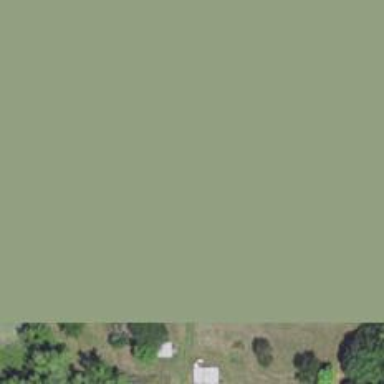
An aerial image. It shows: Driveway.